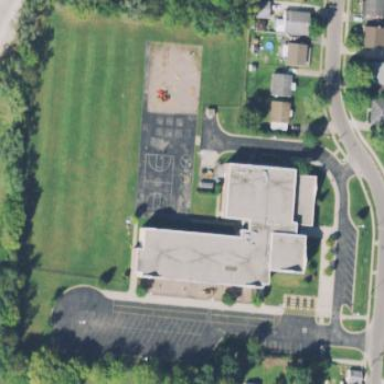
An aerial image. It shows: School.